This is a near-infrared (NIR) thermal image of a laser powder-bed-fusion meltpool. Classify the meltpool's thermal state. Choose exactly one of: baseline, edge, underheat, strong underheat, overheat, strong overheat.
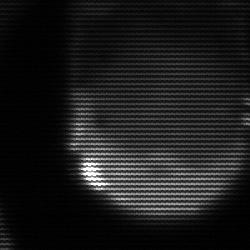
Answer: edge